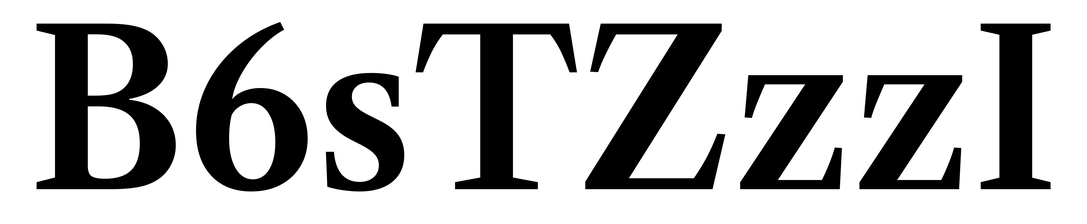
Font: LibreCaslonText_SemiBold